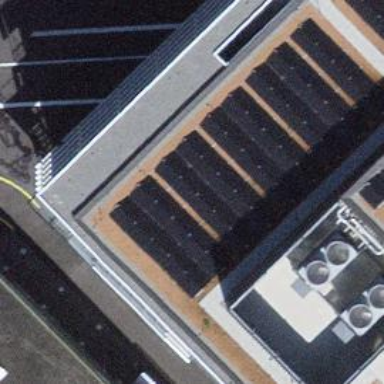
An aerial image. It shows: Solar power generator.